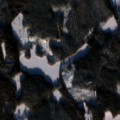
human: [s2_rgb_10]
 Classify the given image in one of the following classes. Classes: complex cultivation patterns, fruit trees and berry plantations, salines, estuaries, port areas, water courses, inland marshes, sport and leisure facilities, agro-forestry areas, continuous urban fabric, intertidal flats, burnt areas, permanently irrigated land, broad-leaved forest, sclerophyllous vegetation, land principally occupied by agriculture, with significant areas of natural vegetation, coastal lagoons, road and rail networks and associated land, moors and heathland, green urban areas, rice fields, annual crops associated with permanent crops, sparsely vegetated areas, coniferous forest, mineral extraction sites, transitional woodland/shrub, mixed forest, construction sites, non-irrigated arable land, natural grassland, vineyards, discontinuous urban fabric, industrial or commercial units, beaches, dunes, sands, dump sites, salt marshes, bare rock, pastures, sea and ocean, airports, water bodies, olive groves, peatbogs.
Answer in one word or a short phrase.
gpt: coniferous forest